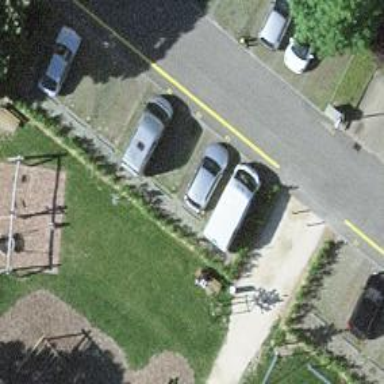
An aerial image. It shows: Street-side parking area.